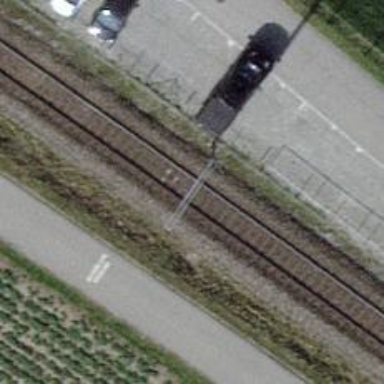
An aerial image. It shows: Railway milestone.